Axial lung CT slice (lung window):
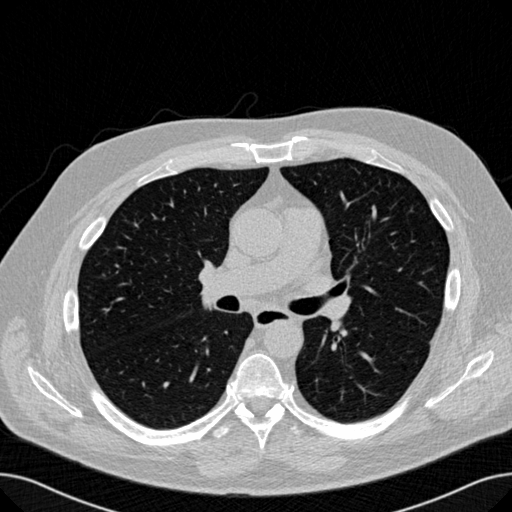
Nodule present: no